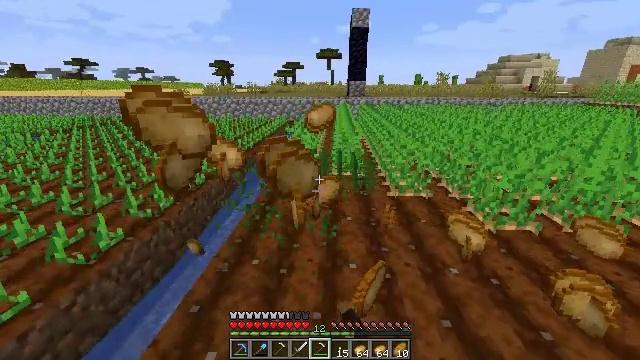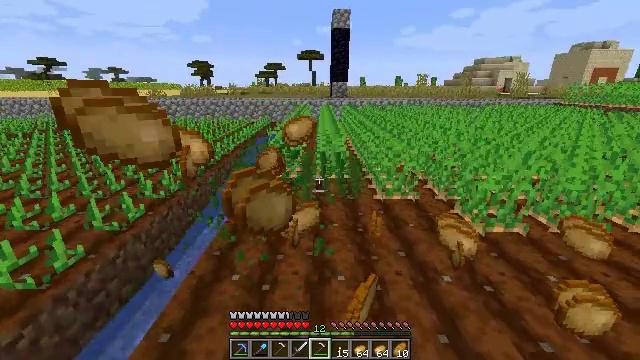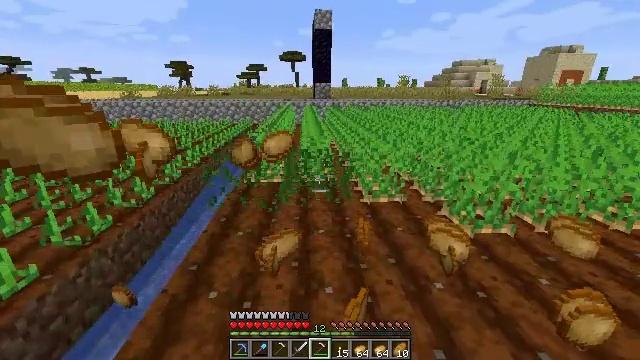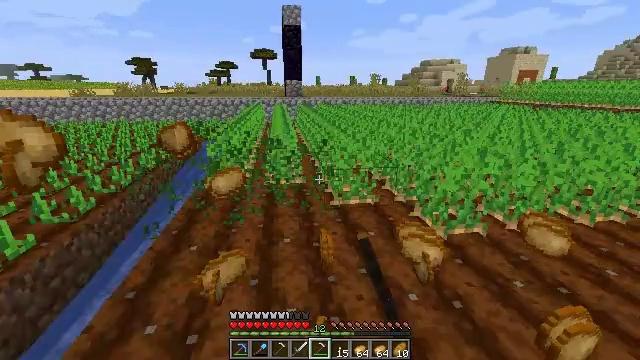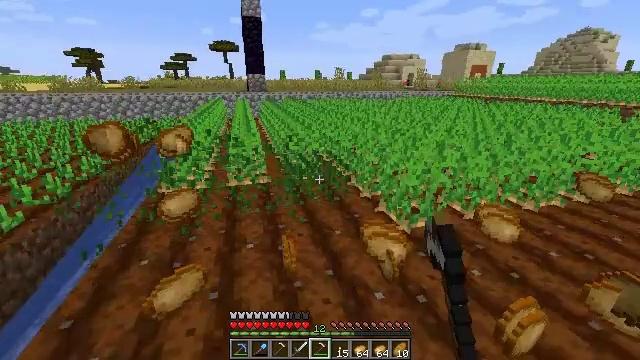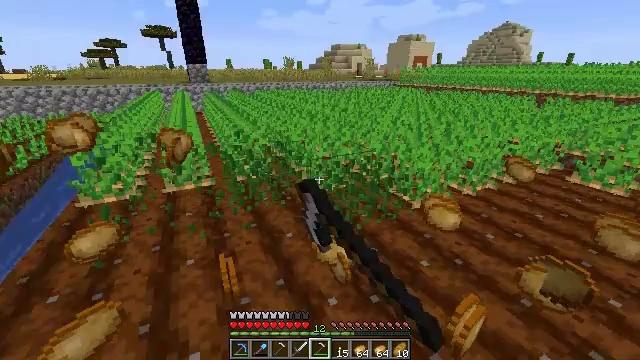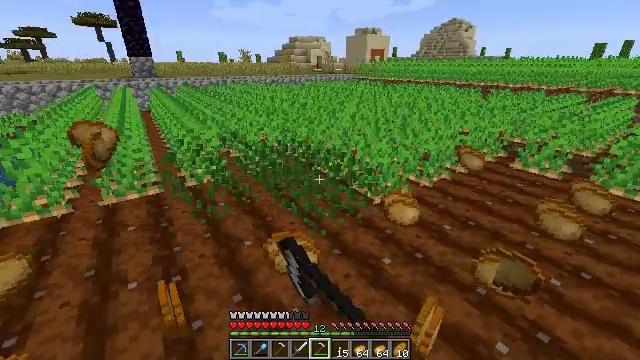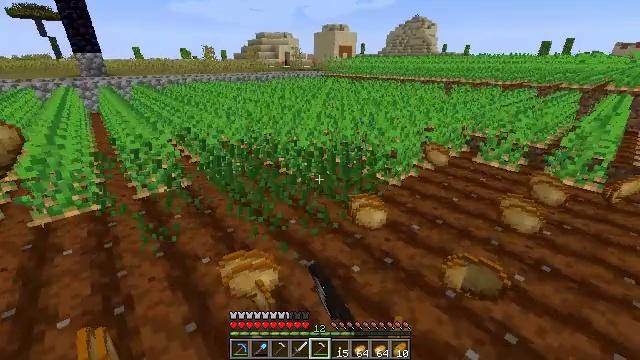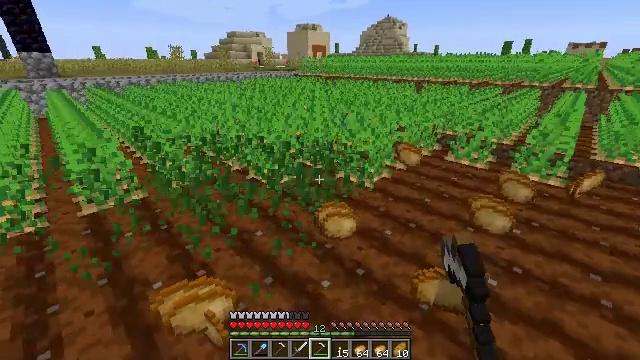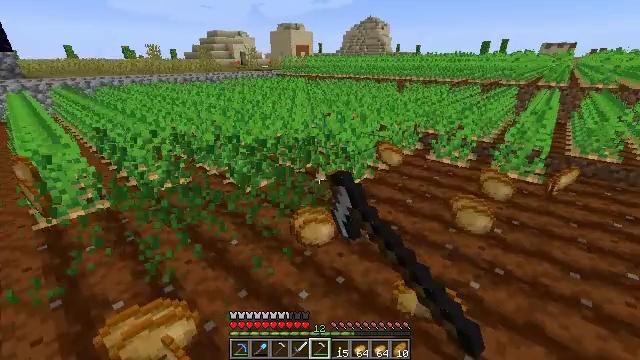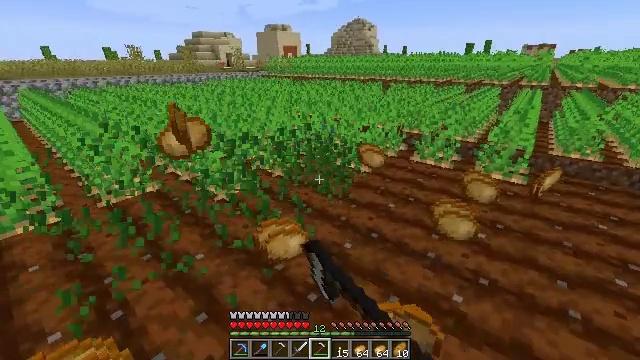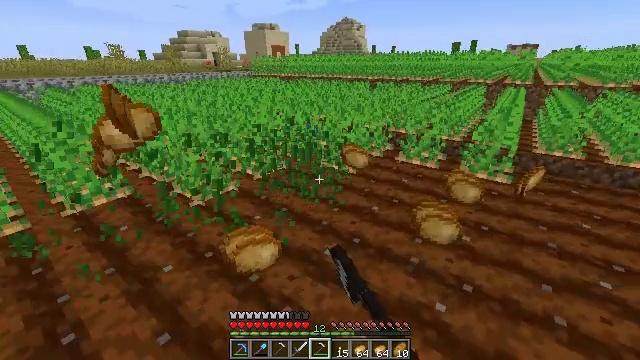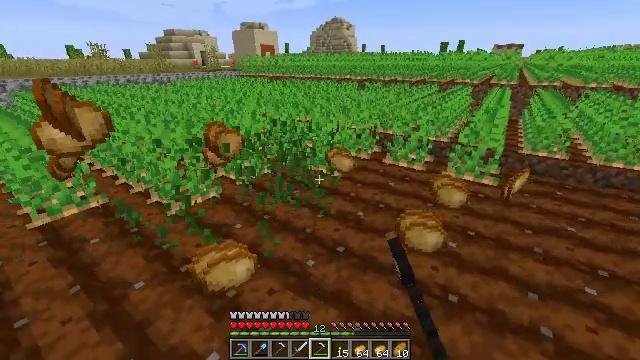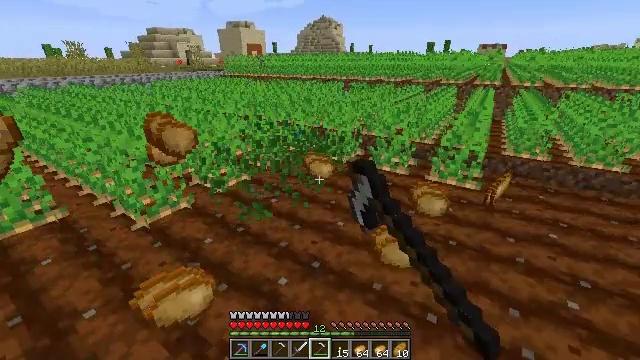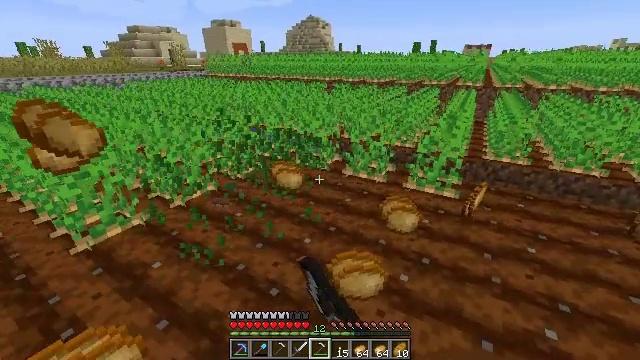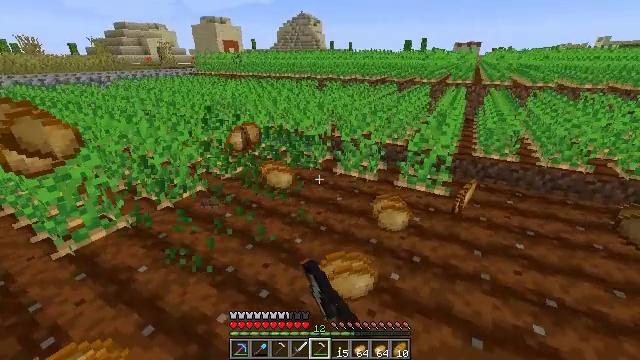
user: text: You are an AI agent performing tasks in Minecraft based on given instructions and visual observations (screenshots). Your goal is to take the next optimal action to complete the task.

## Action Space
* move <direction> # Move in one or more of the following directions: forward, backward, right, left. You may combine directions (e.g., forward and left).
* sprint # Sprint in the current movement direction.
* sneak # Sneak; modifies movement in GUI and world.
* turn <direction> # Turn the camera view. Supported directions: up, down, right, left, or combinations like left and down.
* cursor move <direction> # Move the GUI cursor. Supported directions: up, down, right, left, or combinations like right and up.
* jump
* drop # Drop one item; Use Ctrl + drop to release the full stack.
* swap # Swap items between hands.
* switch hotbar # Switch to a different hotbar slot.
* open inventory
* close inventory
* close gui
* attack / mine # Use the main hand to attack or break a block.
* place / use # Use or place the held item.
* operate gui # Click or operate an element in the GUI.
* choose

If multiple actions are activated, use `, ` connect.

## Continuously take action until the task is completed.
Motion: motion action
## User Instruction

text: Break the potato plant to gather potatoes.
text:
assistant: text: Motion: move forward, turn right, attack / mine
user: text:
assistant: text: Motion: move forward and move right, turn right, attack / mine
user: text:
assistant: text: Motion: move forward and move right, turn right, attack / mine
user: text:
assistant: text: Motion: move forward and move right, turn right and down, attack / mine
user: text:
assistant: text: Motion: move forward and move right, turn right and down, attack / mine
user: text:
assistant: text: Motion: move forward and move right, turn right and down, attack / mine
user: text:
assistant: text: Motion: move forward and move right, turn right, attack / mine
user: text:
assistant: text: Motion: move forward and move right, turn right, attack / mine
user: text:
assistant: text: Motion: move forward and move right, turn right, attack / mine
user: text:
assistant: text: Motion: move forward and move right, turn right, attack / mine
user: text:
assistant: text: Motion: move forward and move right, turn right, attack / mine
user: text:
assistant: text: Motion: move forward and move right, turn right, attack / mine
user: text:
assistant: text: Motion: move forward and move right, turn right, attack / mine
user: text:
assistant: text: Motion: move forward and move right, turn right, attack / mine
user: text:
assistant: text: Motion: move forward and move right, turn right, attack / mine
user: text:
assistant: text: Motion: move forward and move right, turn right and down, attack / mine
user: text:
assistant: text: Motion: move forward and move right, turn right and down, attack / mine
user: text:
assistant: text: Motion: move forward and move right, turn right and down, attack / mine
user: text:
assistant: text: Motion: move forward and move right, turn right and down, attack / mine
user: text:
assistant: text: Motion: move forward and move right, attack / mine
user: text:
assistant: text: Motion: move forward and move right, attack / mine
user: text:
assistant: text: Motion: move forward and move left, turn left, attack / mine
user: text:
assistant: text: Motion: move forward and move left, turn left and up, attack / mine
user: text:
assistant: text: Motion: move forward and move left, turn left and up, attack / mine
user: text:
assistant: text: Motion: move forward and move left, turn left and up, attack / mine
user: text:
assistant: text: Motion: move forward and move left, turn left, attack / mine
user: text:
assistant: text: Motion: move forward and move left, turn left, attack / mine
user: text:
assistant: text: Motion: move forward and move left, turn left, attack / mine
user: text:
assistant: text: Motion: move forward and move left, turn left and up, attack / mine
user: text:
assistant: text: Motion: move forward and move left, turn left, attack / mine